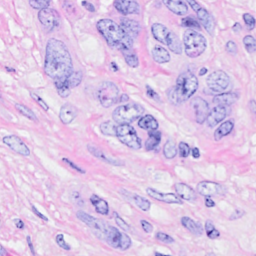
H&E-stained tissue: Breast